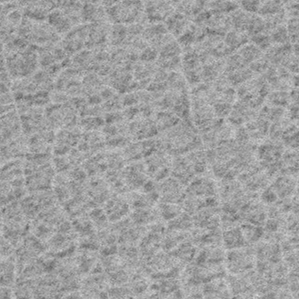
Label: frost